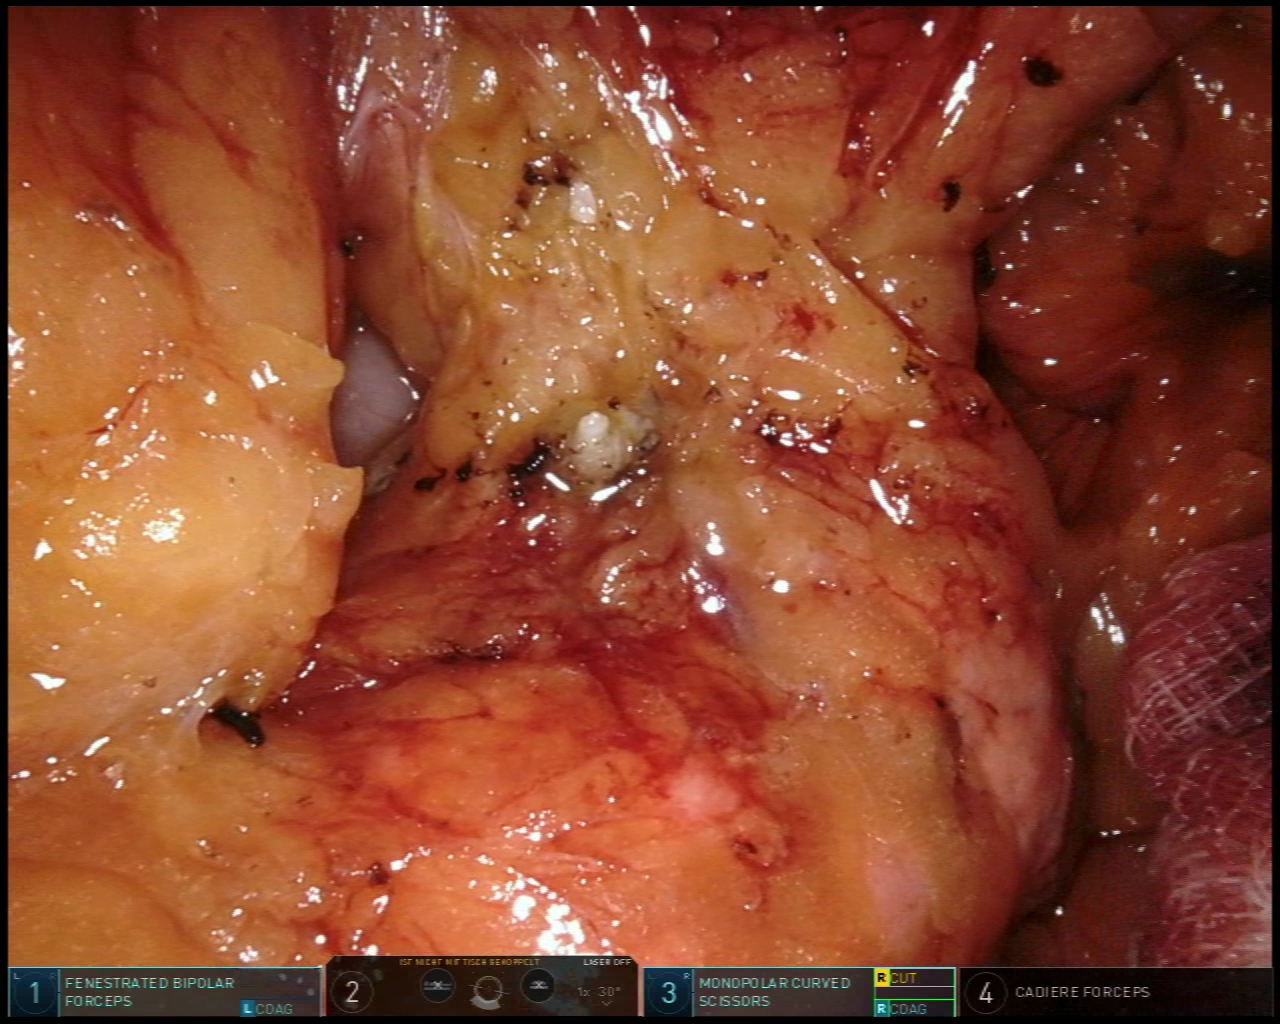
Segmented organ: stomach
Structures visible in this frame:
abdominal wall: no
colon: no
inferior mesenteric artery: no
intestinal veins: no
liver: no
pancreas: yes
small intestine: no
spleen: no
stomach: yes
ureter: no
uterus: no
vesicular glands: no